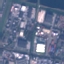
Label: Industrial